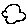
Label: cloud